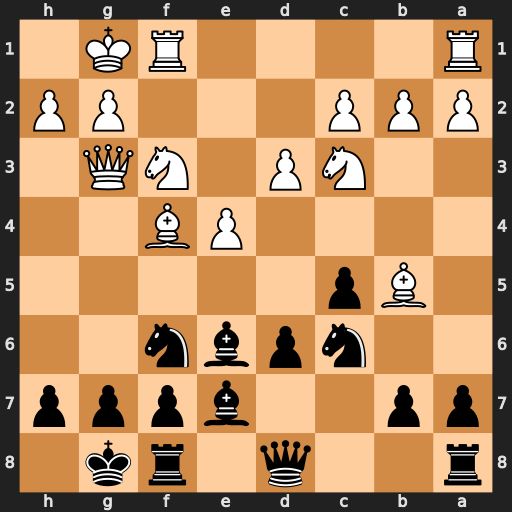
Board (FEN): r2q1rk1/pp2bppp/2npbn2/1Bp5/4PB2/2NP1NQ1/PPP3PP/R4RK1
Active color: b
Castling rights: -
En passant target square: -
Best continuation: Nh5 Qf2 Nxf4